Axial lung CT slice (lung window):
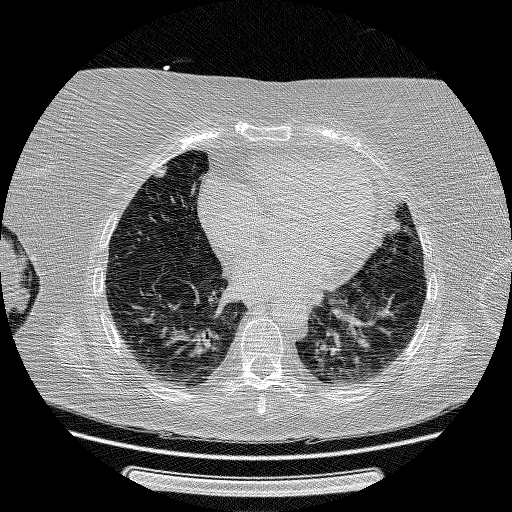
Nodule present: yes
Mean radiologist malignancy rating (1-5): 3